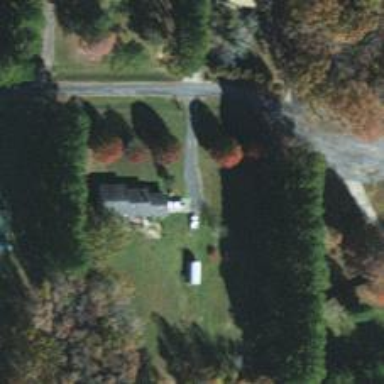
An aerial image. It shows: Driveway.